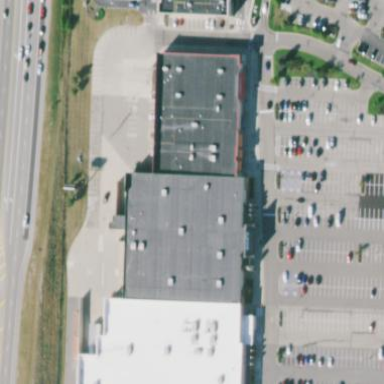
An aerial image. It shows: Retail building.